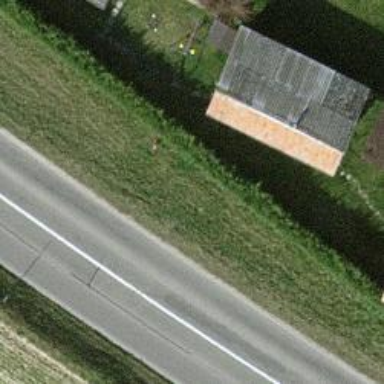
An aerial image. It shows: Shed.